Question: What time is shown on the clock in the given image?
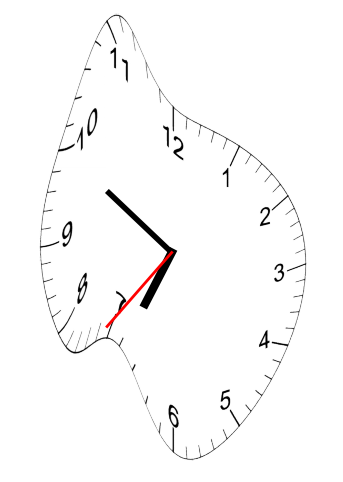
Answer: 06:49:36